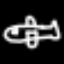
Label: airplane